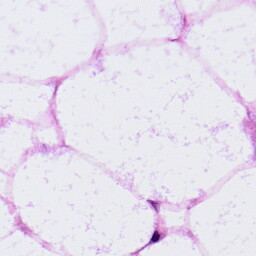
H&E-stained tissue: LymphNode